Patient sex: M
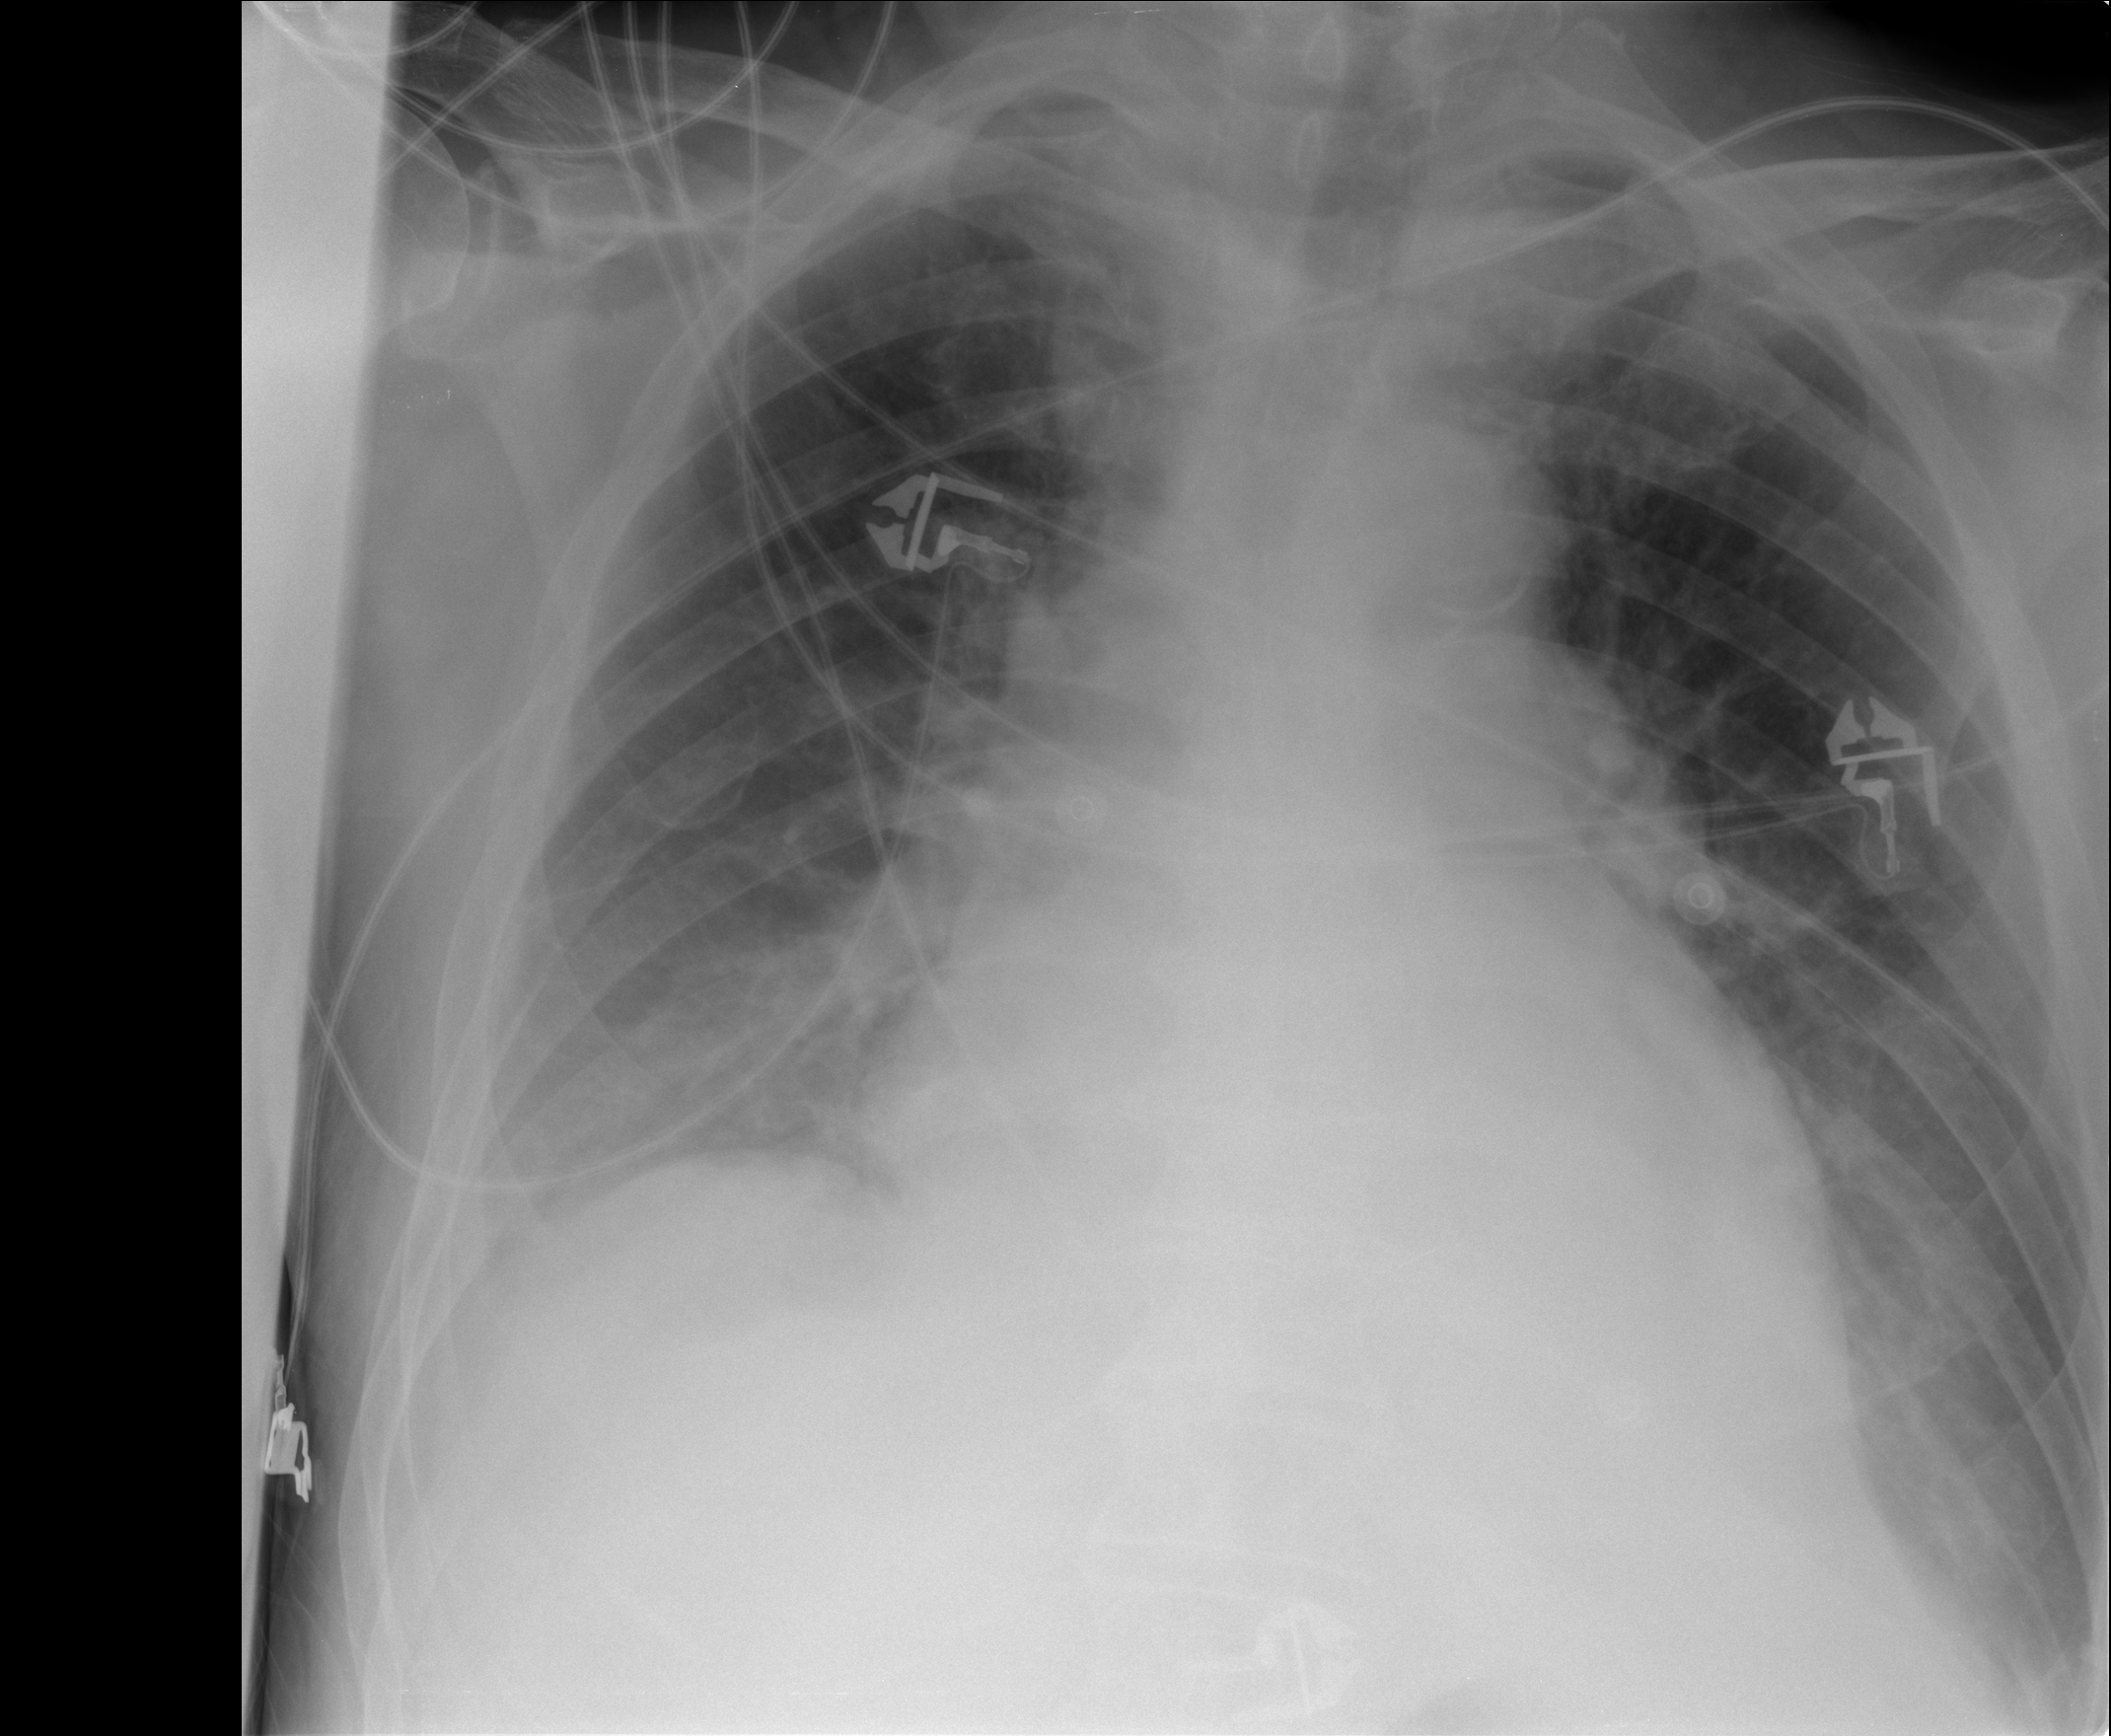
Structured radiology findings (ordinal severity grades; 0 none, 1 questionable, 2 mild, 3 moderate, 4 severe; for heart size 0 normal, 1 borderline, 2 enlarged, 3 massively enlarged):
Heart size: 3
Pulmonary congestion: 0
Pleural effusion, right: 1
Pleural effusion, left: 0
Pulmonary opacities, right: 0
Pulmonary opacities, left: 0
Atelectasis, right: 1
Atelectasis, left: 0